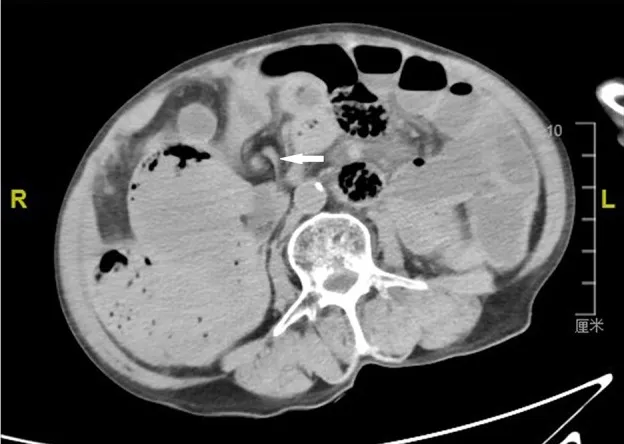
Computerized axial tomographic scan showing the "whirl" of the mesenteric artery and vein (arrow).
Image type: radiology (ct)